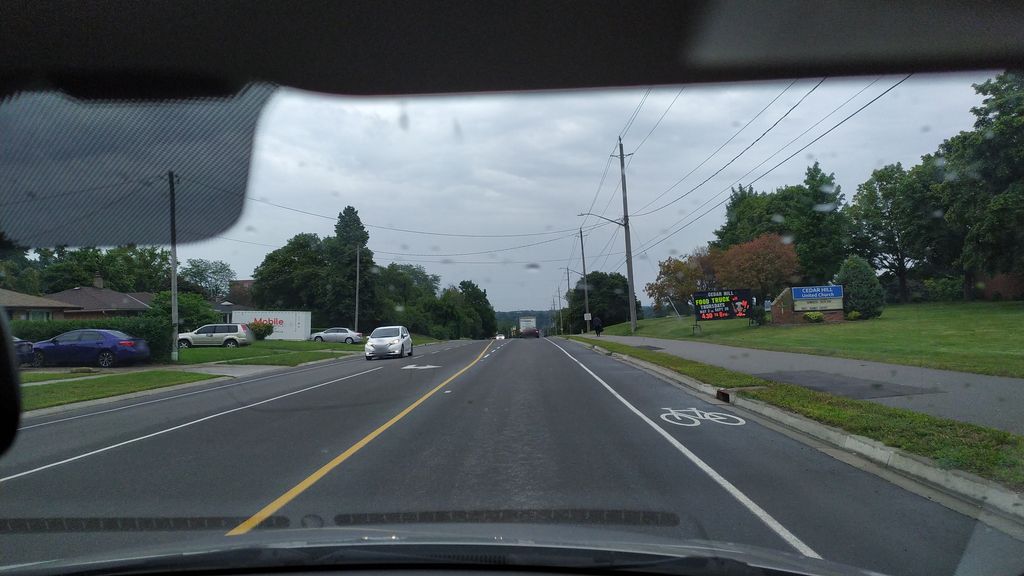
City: kitchener-waterloo